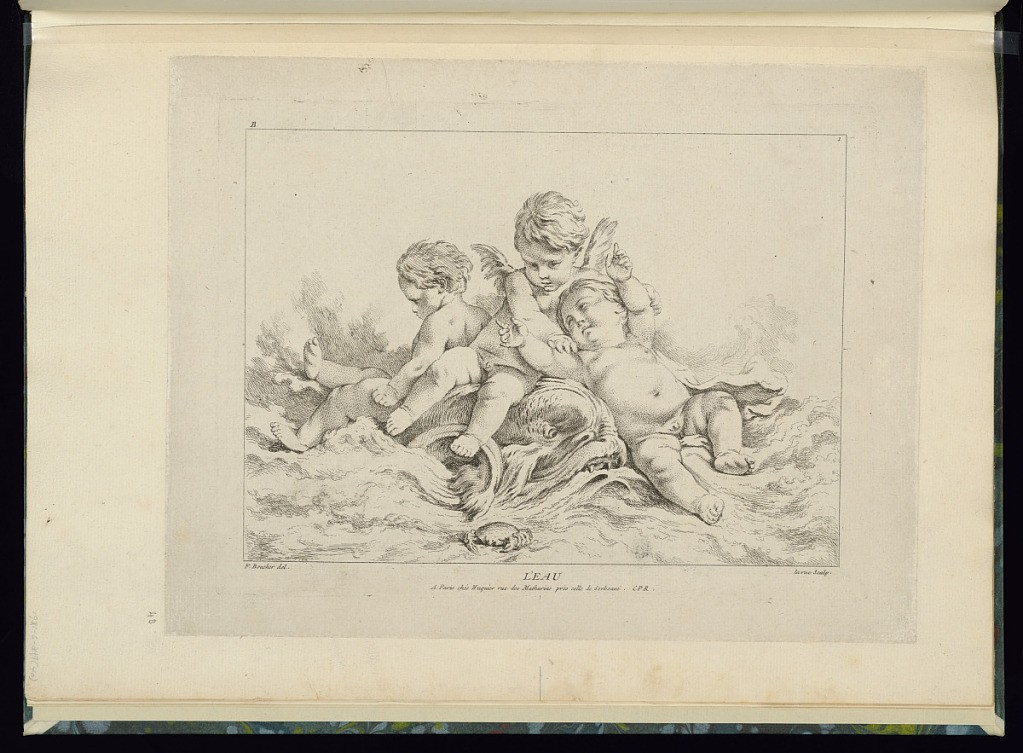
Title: L’EAU
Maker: François Boucher, French, 1703–1770
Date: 1749–61
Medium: Etching on laid paper
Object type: Print
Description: Allegorical print representing water with three putti among the clouds with water below them. The three putti are sitting and leaning on a dolphin. A small crab at their feet in the foreground. The plate is plate is signed, titled, and numbered.